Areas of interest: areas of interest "Peach Blossom Park"
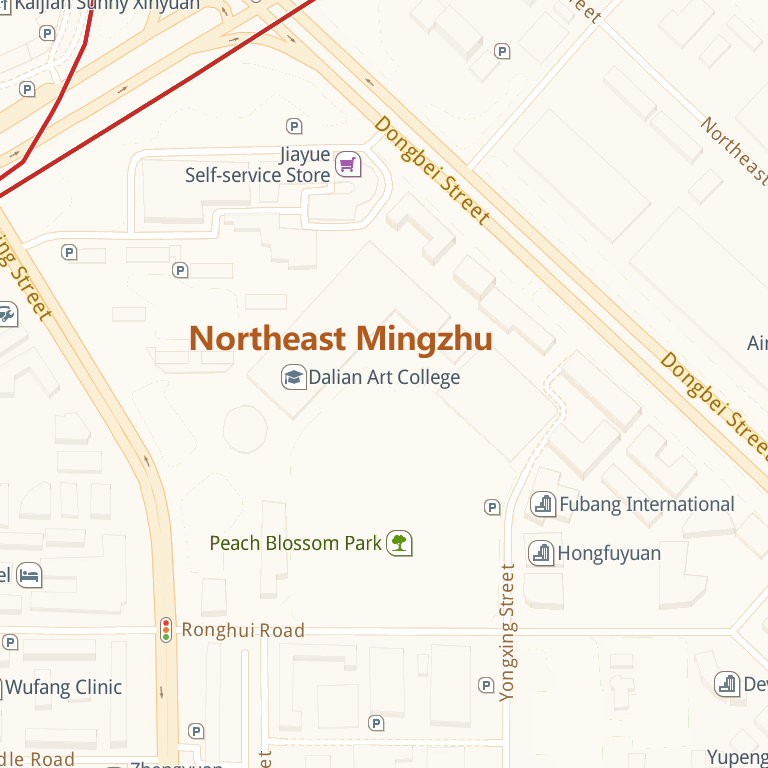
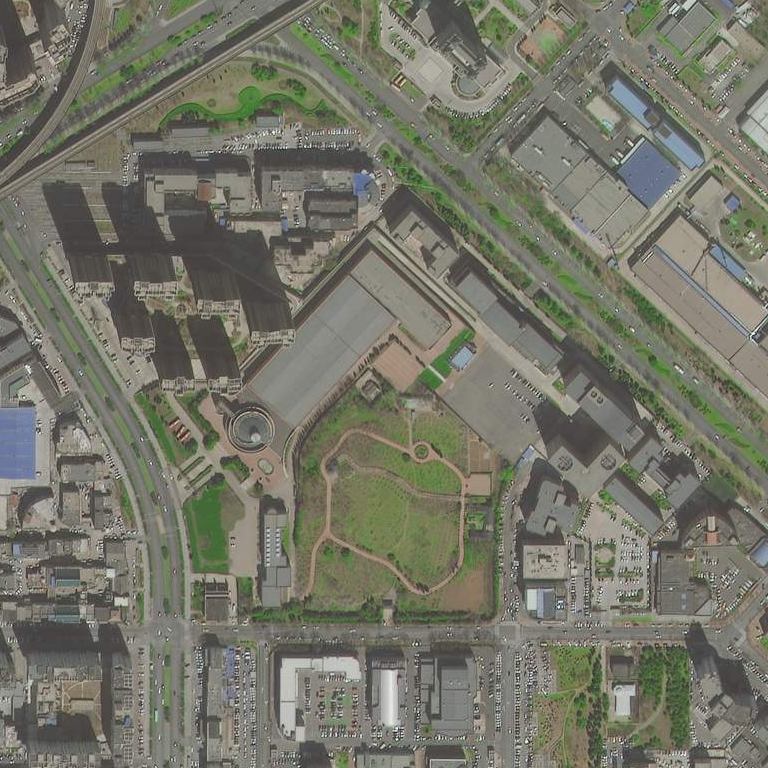